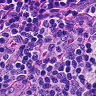
Metastatic tissue present: no